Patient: sex F, age 69
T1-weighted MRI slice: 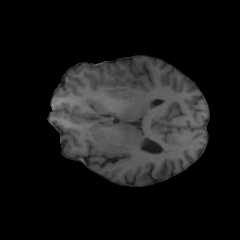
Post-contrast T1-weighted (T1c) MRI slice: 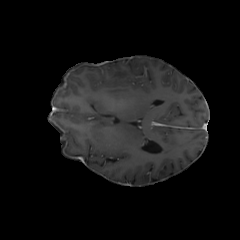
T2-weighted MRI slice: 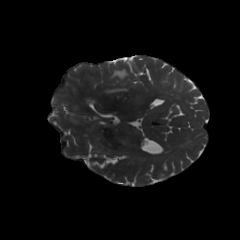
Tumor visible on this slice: yes
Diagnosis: Glioblastoma, IDH-wildtype
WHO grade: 4